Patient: sex M, age 26
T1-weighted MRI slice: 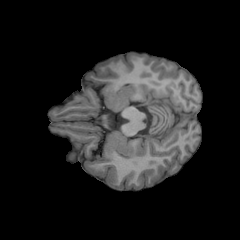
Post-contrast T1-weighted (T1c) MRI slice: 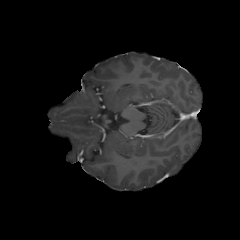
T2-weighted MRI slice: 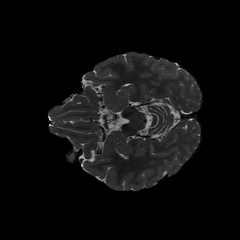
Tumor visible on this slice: no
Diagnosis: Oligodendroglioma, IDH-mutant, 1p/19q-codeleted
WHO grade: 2